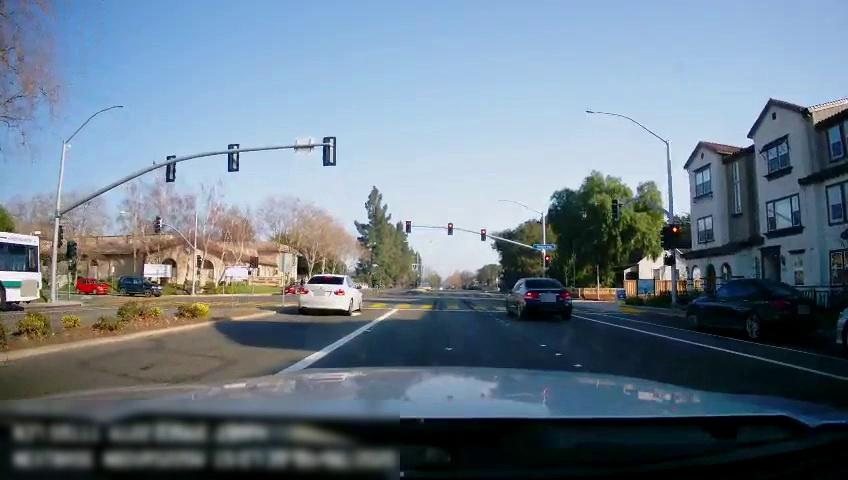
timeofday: Day
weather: Sunny
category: Drivable Space
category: Drivable Space
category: Vehicles | Car
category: Vehicles | Car
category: Vehicles | Car
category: Vehicles | Car
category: Vehicles | Bus
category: Vehicles | SUV
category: Vehicles | Car
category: Vehicles | Car
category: Lanes | Current Lane
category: Lanes | Current Lane
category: Lanes | Alternate Lane
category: Lanes | Alternate Lane
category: Traffic | Signs
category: Traffic | Lights
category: Traffic | Lights
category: Traffic | Lights
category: Traffic | Lights
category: Traffic | Lights
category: Traffic | Lights
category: Traffic | Lights
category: Traffic | Lights
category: Traffic | Lights
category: Traffic | Lights
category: Traffic | Lights
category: Traffic | Lights
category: Traffic | Lights
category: Traffic | Lights